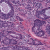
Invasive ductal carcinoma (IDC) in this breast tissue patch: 1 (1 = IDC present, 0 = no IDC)